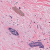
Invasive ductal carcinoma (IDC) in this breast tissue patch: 1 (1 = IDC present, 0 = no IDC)